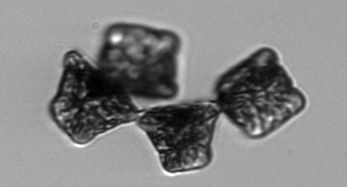
Label: Biddulphia